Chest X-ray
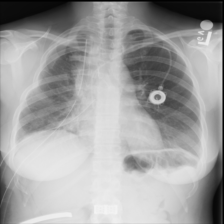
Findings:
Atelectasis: negative
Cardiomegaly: negative
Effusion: negative
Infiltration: negative
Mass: negative
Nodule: negative
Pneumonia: negative
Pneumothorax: negative
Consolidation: negative
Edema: negative
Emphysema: positive
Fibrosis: positive
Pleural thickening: negative
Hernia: negative